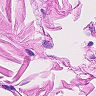
Metastatic tissue present: no